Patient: sex M, age 42
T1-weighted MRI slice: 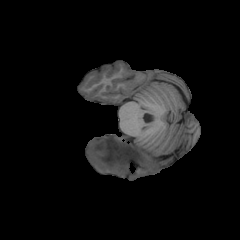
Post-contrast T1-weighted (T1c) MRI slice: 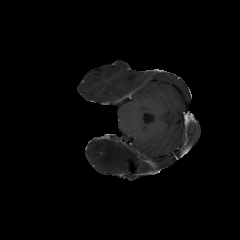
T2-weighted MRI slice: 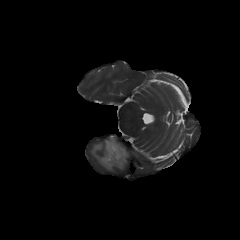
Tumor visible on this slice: yes
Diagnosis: Astrocytoma, IDH-mutant
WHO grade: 2